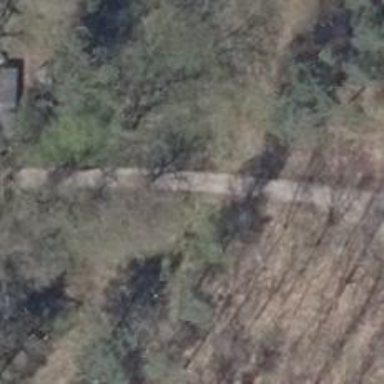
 grade2 track used for forestry vehicles."